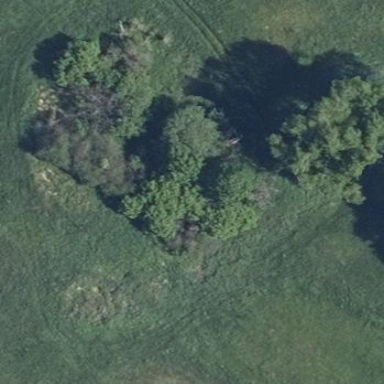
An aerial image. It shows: Patch of scrub vegetation.